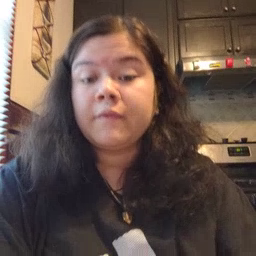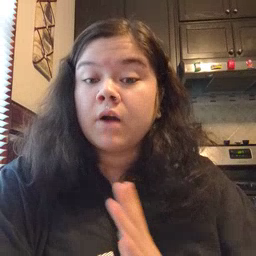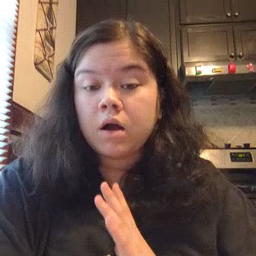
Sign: fine